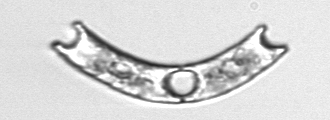
Label: Eucampia